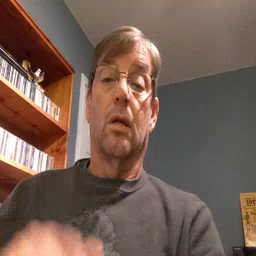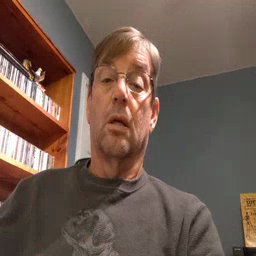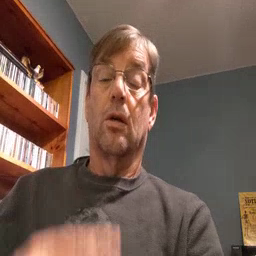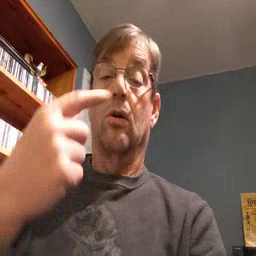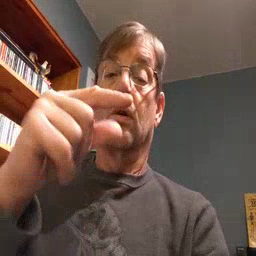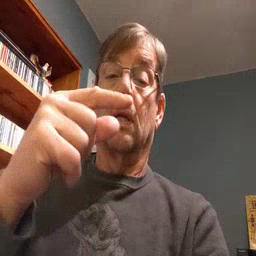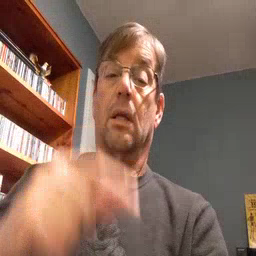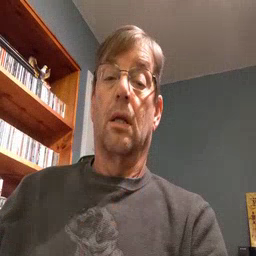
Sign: green